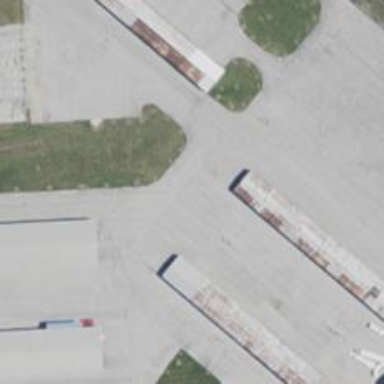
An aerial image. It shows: Image of taxiway at airport.